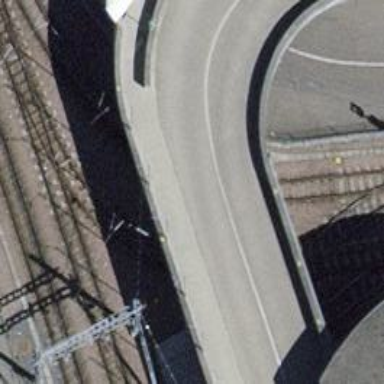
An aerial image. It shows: Tram railway with one track in service yard. The railway is electrified with contact line.